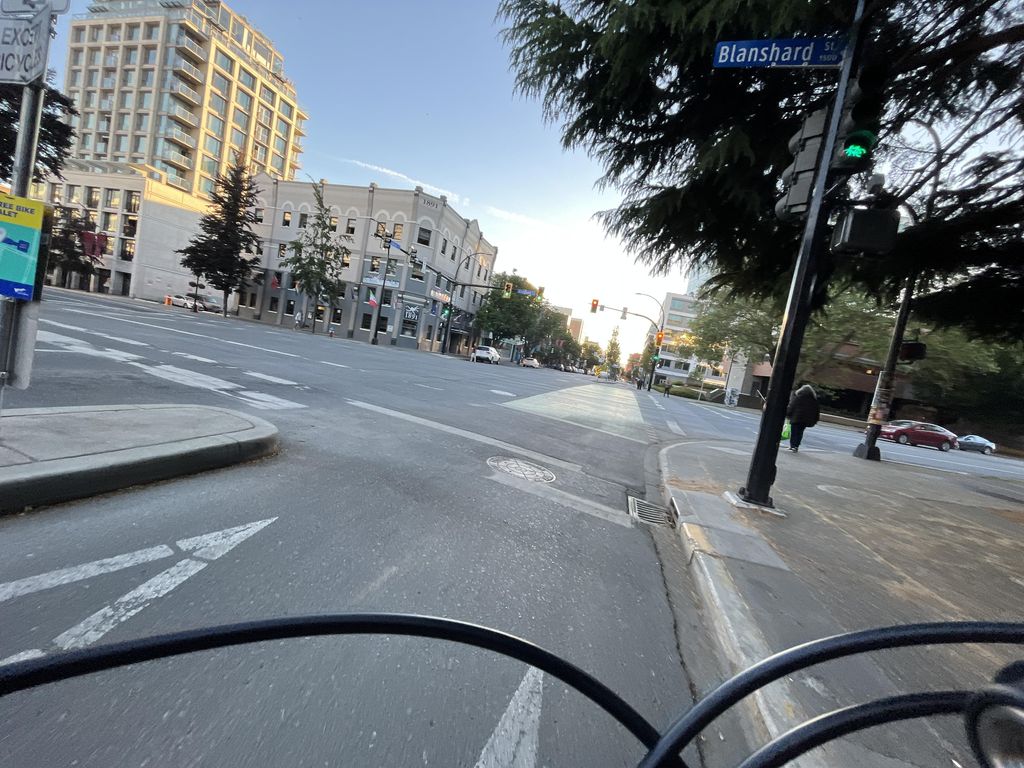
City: victoria